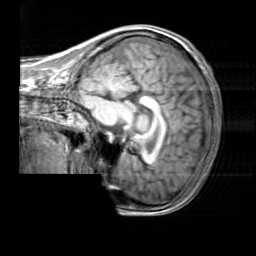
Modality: T1w
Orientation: sagittal
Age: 25
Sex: female
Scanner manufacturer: siemens
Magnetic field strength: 3 T
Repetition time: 2.3 s
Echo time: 0.00303 s